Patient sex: M
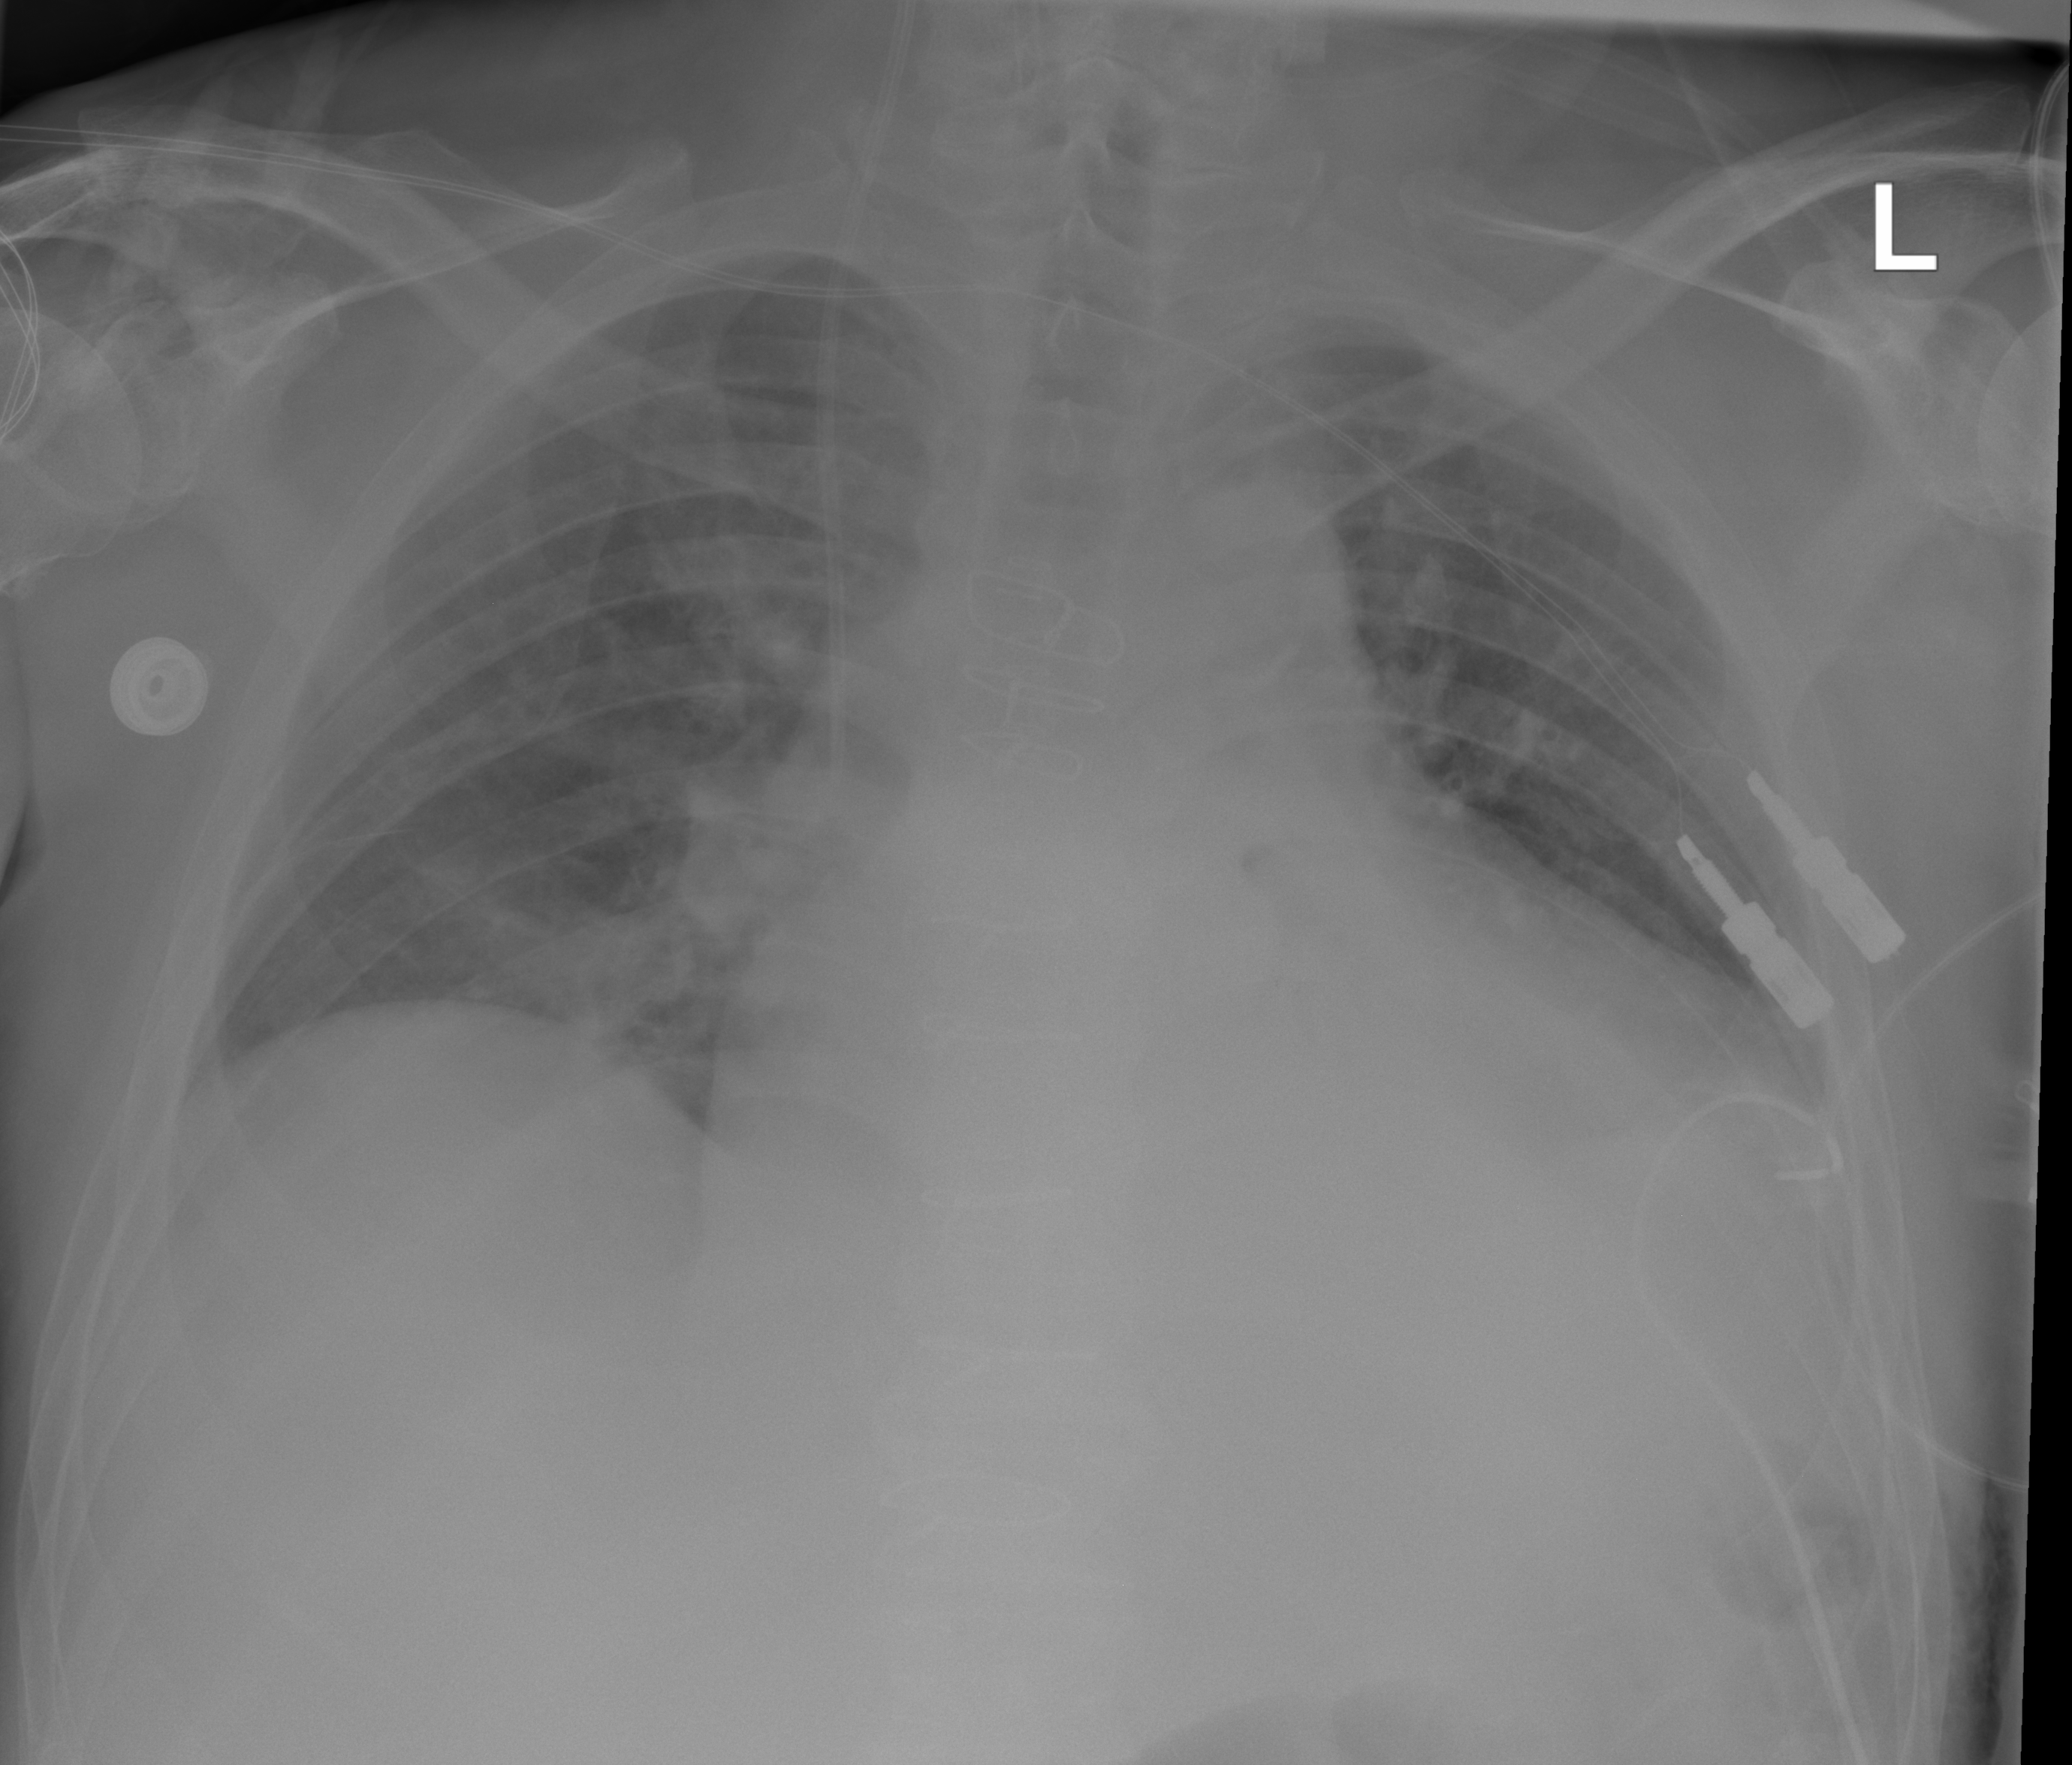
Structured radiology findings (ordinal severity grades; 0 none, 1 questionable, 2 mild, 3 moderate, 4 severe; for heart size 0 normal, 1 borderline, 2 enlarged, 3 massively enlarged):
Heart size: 2
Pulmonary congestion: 0
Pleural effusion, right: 0
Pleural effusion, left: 2
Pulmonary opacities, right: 0
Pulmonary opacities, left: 0
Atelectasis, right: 2
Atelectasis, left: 1